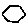
Label: hexagon